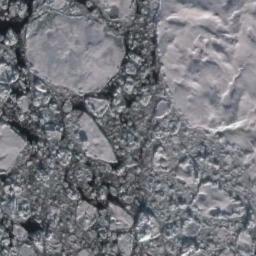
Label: sea_ice